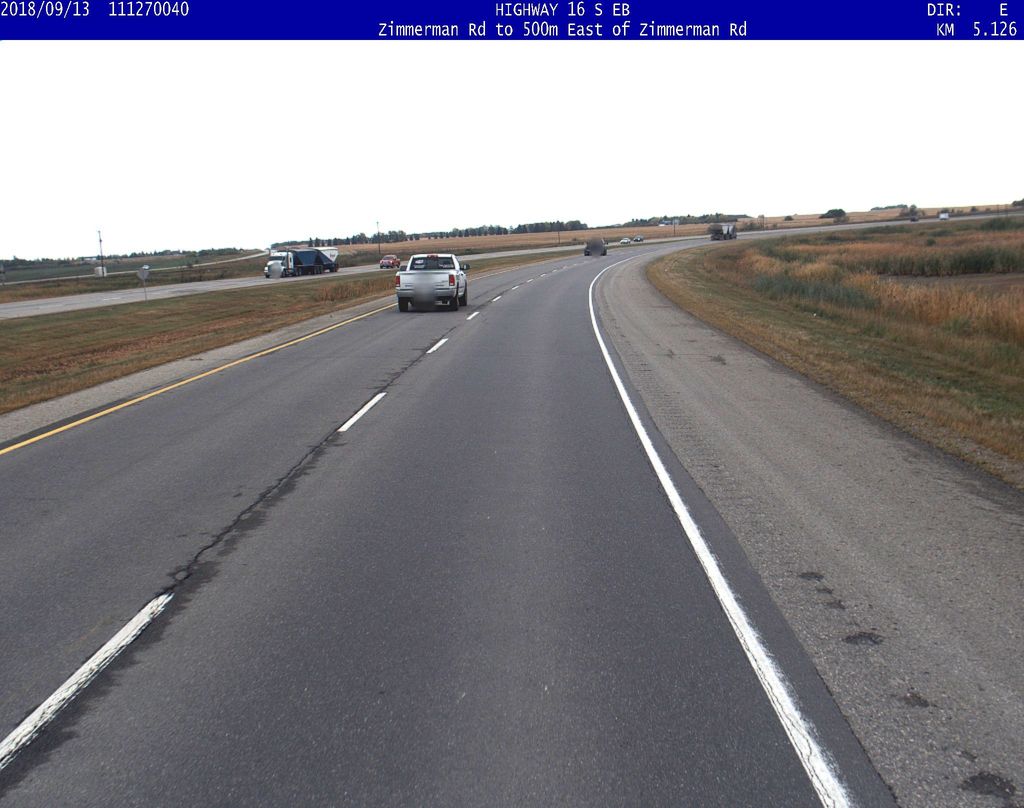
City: saskatoon